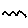
Label: zigzag